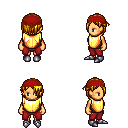
a pixel art fantasy rpg character, female body template, human, tanned skin, gold chest armor, red pants, blonde bangs hairstyle, red bandana, metal boots, four views (front, back, left, right), 2x2 character sprite sheet, small pixel art, hard edges, no anti-aliasing